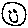
Label: smiley face